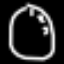
Label: clock